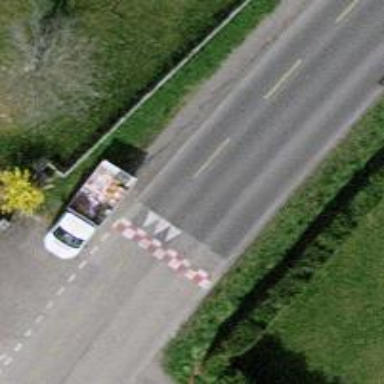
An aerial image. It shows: Traffic calming hump on the road.